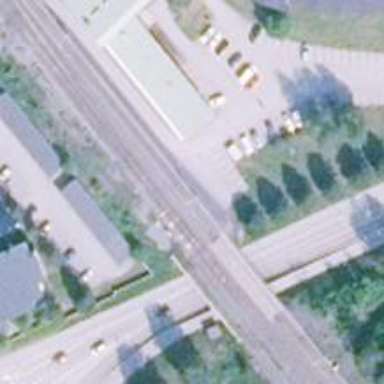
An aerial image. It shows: Bridge carrying railway with continuous electrified contact lines.